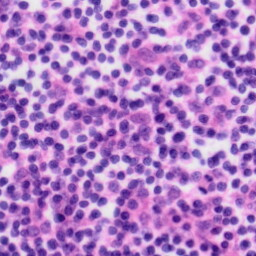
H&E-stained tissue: Tonsil